Question: This is a snake game. How many steps do you need to take from the current state to eat the food?
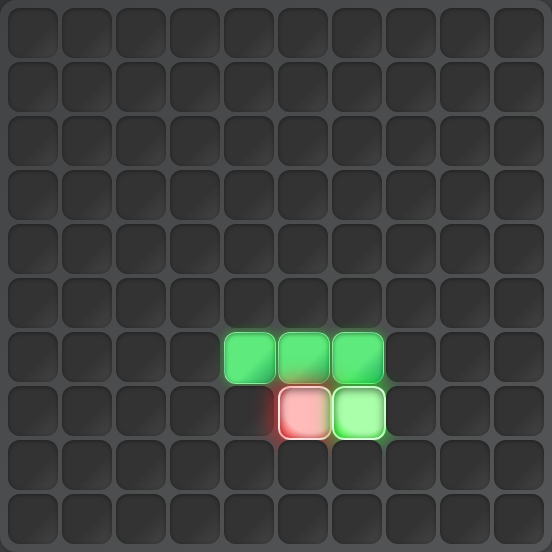
Answer: 1